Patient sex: F
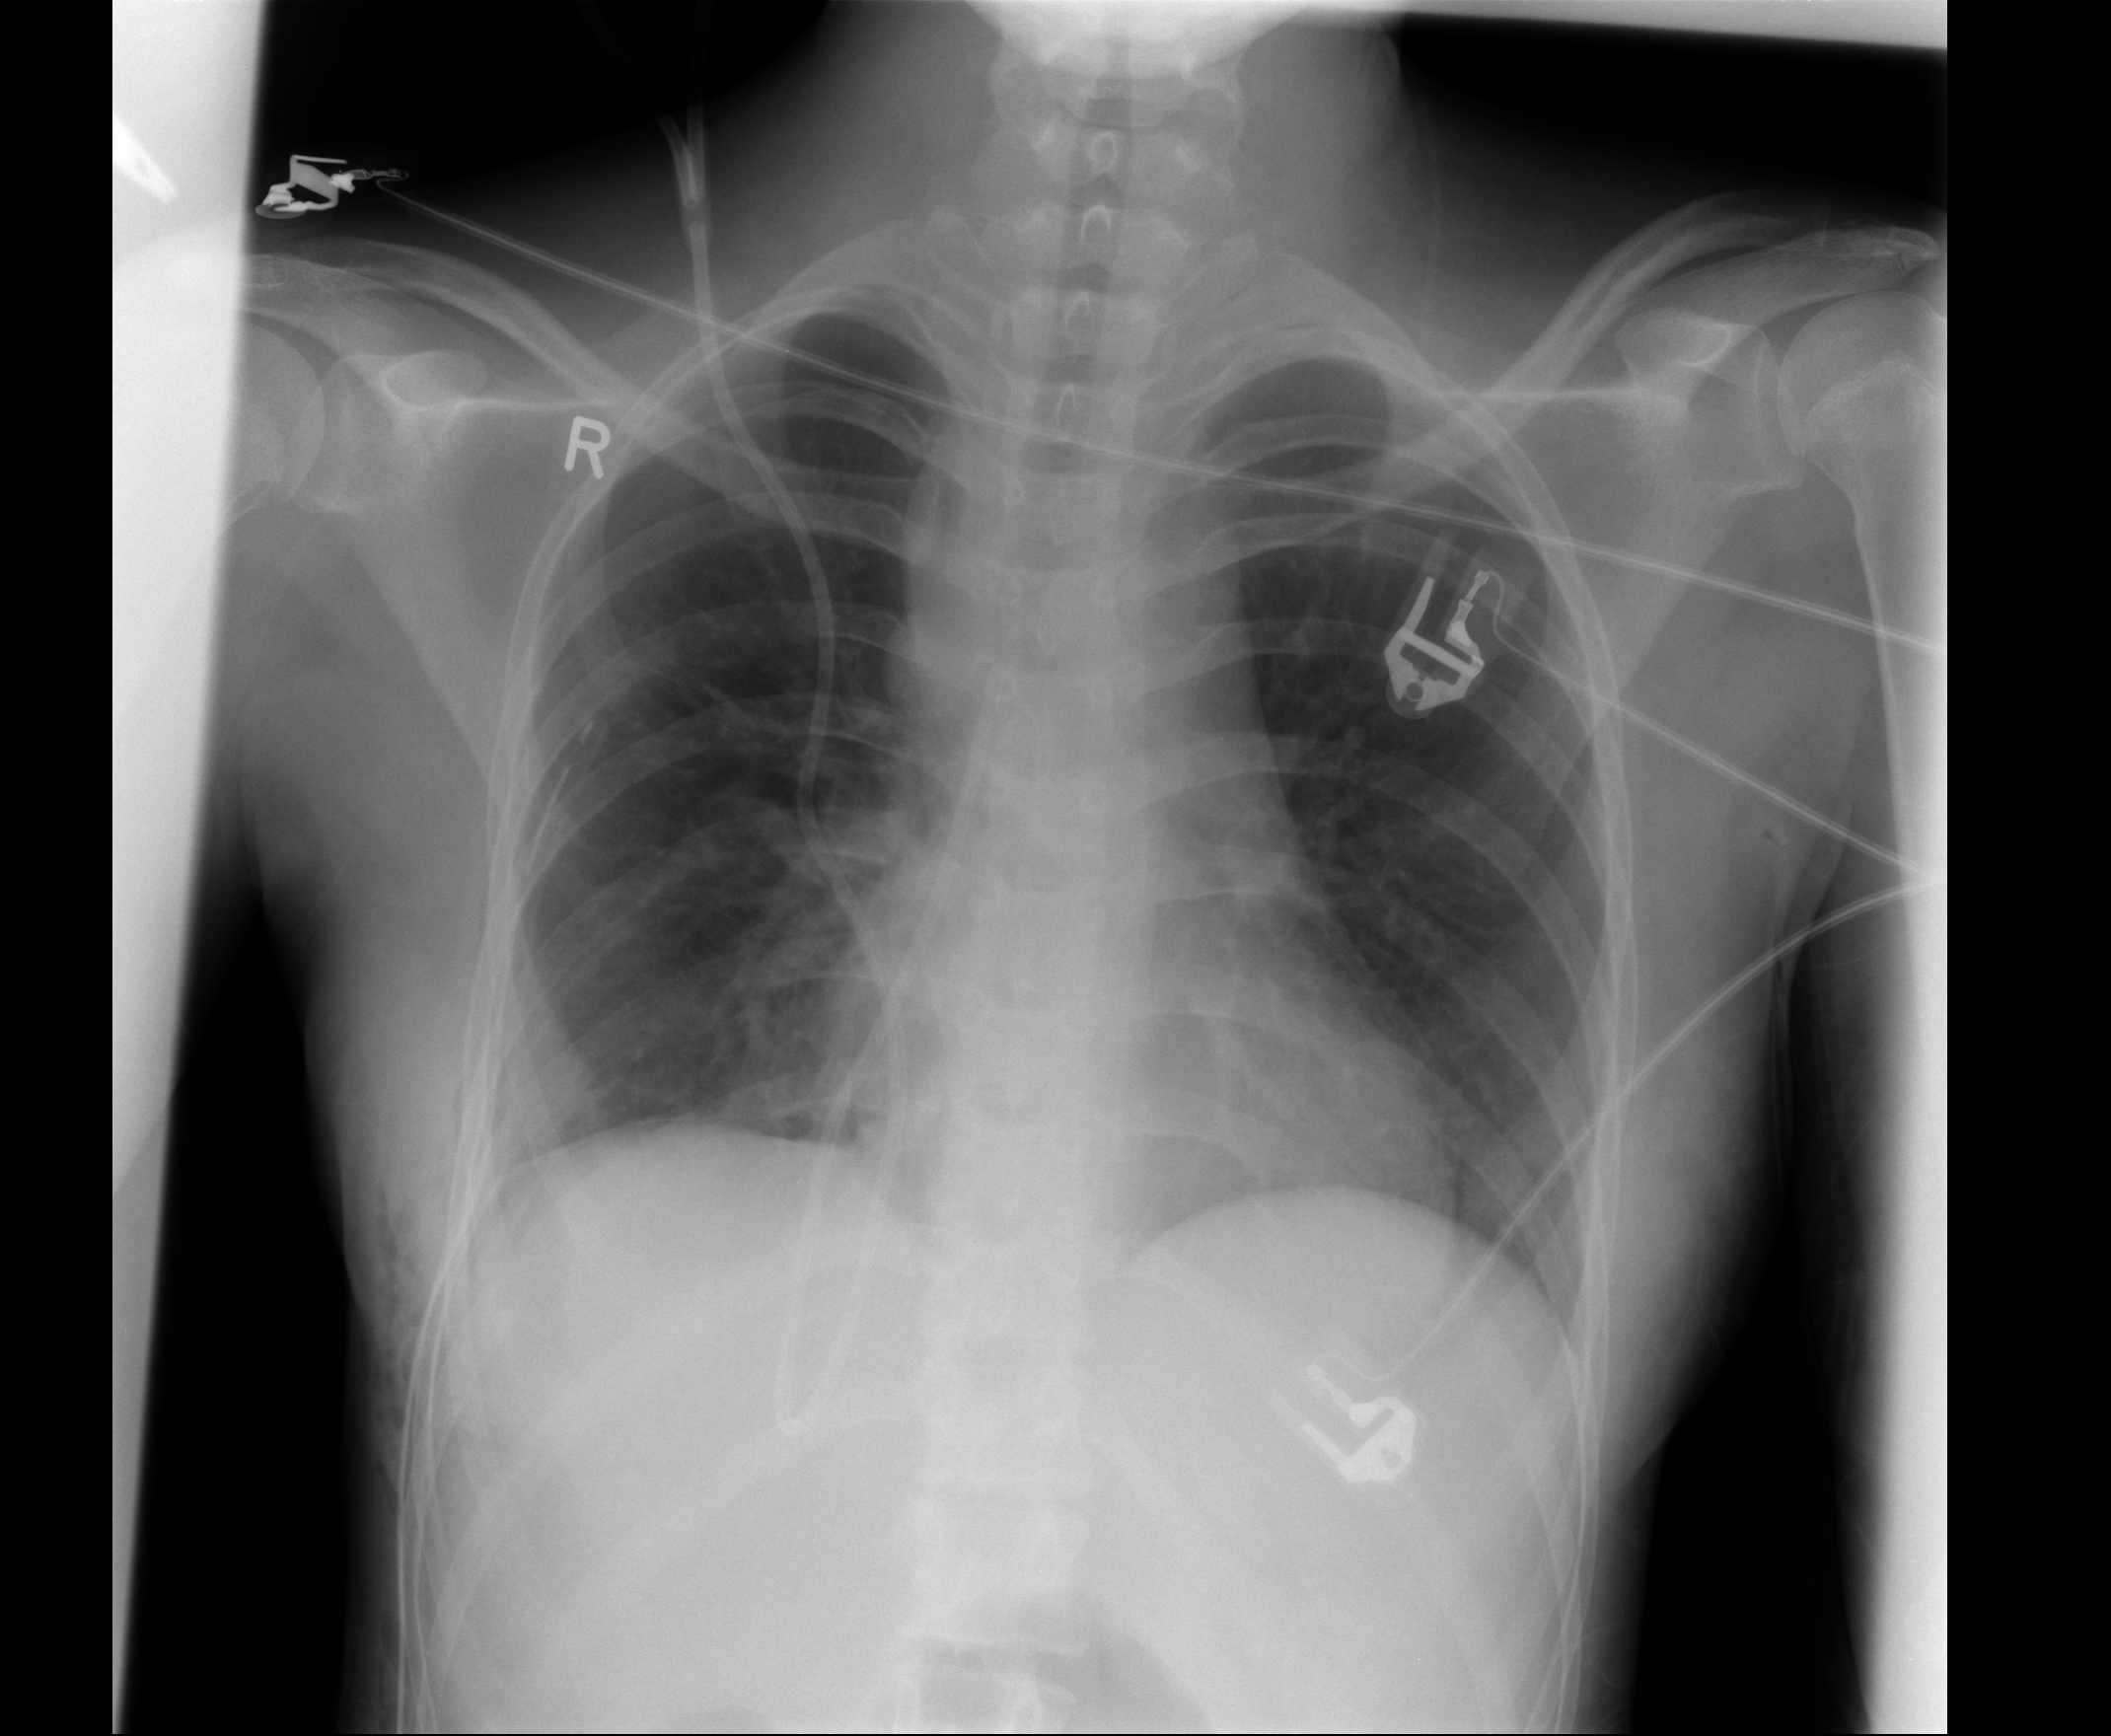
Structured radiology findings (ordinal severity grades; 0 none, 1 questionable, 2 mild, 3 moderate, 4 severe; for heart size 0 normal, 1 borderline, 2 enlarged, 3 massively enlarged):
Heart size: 0
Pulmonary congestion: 0
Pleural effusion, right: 1
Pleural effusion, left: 0
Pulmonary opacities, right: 0
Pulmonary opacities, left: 0
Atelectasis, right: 1
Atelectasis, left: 0